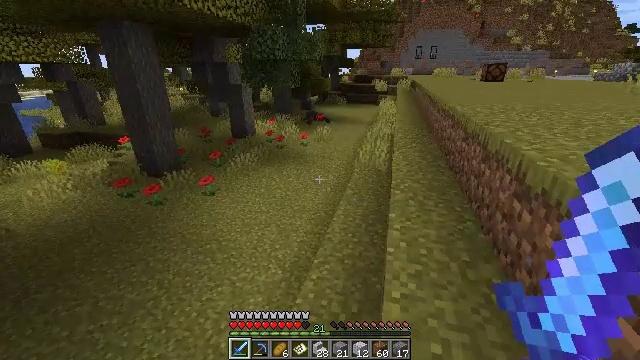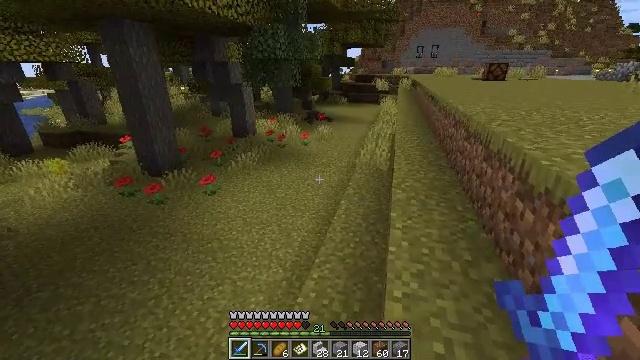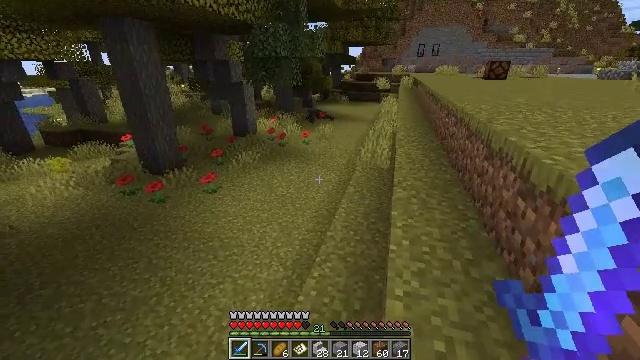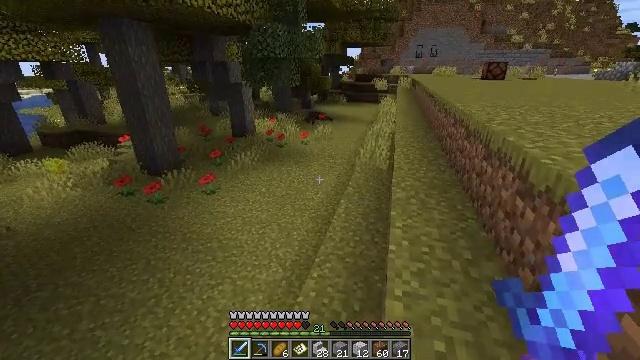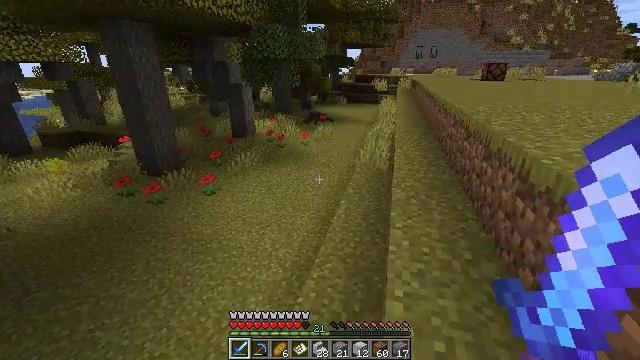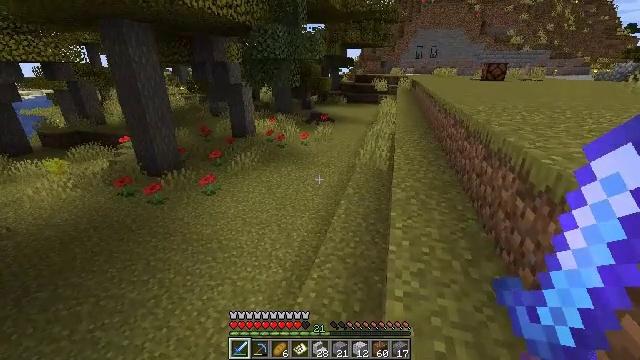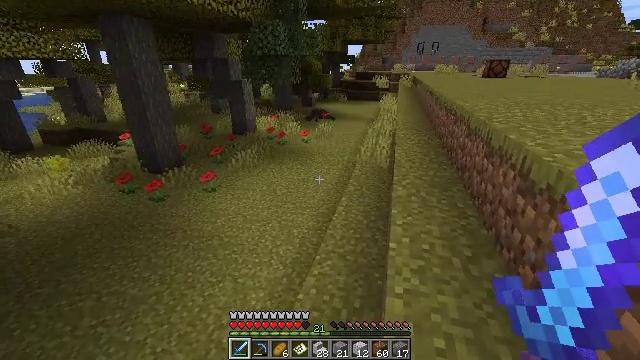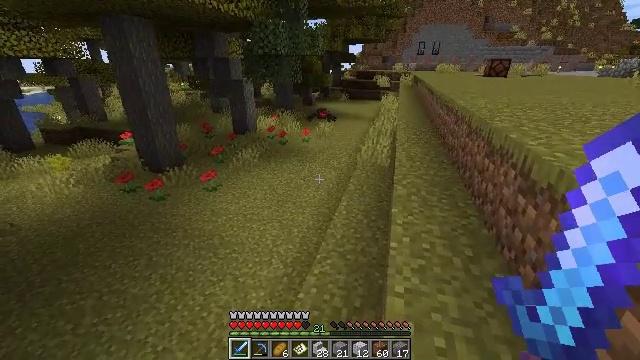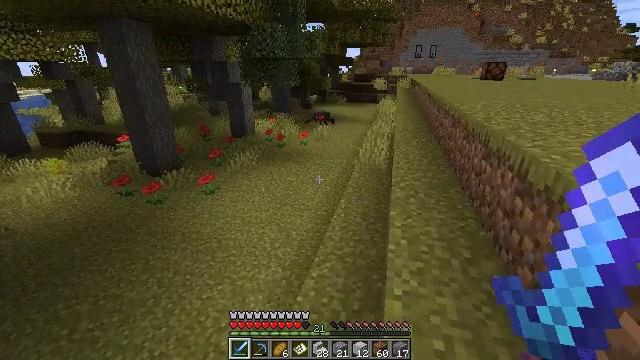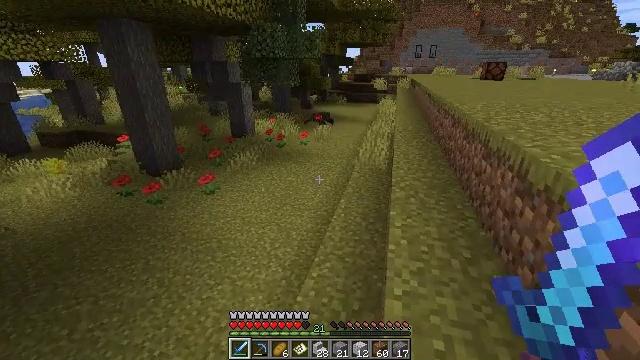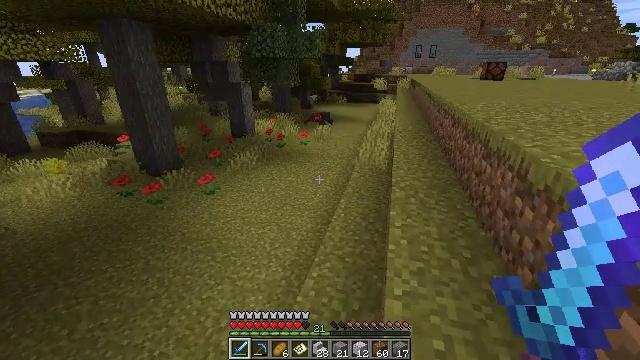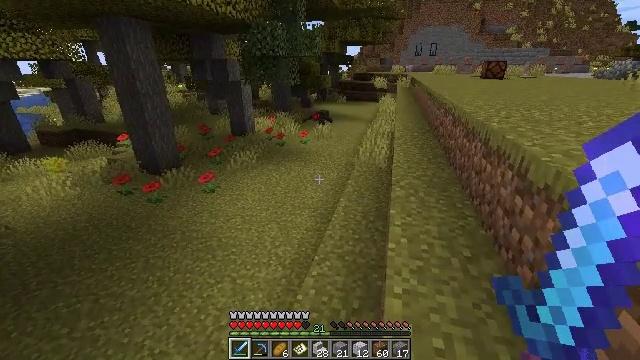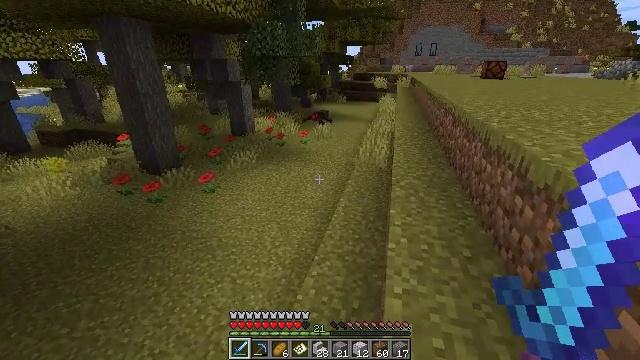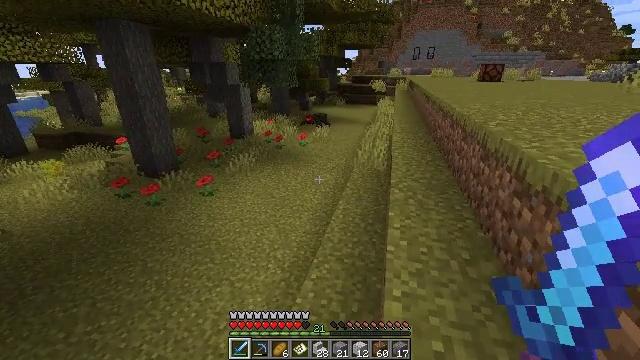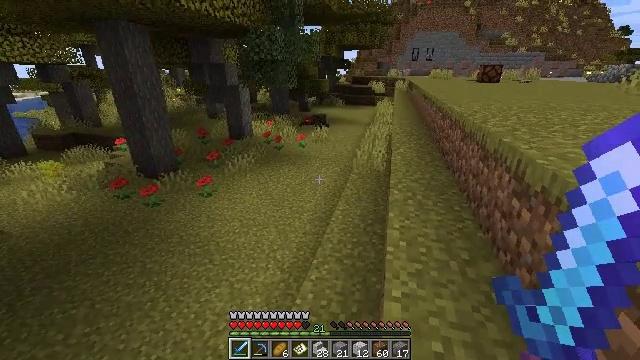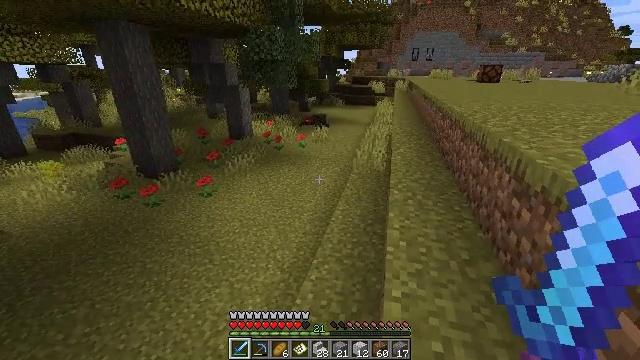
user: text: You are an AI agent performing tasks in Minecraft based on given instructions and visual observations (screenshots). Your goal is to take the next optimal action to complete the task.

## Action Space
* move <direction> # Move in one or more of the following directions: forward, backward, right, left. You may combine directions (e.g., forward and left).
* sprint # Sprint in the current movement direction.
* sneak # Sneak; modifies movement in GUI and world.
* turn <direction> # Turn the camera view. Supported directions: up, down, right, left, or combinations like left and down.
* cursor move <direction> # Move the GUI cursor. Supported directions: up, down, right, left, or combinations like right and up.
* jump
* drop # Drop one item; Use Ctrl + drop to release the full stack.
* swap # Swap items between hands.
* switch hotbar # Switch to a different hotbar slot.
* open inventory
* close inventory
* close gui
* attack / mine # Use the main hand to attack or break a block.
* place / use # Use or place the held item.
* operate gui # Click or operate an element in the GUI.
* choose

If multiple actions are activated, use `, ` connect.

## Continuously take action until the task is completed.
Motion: motion action
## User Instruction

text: Retrieve the polished andesite from the wall.
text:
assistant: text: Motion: no_op
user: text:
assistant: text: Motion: no_op
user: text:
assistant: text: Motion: no_op
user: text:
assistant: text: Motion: no_op
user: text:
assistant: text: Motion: no_op
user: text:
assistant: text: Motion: no_op
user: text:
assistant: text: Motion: no_op
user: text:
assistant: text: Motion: no_op
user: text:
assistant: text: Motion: no_op
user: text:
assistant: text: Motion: no_op
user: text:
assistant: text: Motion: no_op
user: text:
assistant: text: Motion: no_op
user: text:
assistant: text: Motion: no_op
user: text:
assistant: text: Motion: no_op
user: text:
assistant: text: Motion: no_op
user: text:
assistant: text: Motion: no_op
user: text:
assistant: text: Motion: no_op
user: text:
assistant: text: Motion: turn right and up
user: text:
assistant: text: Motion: turn right and up
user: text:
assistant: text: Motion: turn right and up
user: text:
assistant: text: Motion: turn right and up
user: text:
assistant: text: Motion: turn right and up
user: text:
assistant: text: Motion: turn right
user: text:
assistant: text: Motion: no_op
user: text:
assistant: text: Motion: no_op
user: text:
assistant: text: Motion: turn up
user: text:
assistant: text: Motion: turn right and up
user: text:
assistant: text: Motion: no_op
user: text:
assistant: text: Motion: no_op
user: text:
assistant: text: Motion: no_op